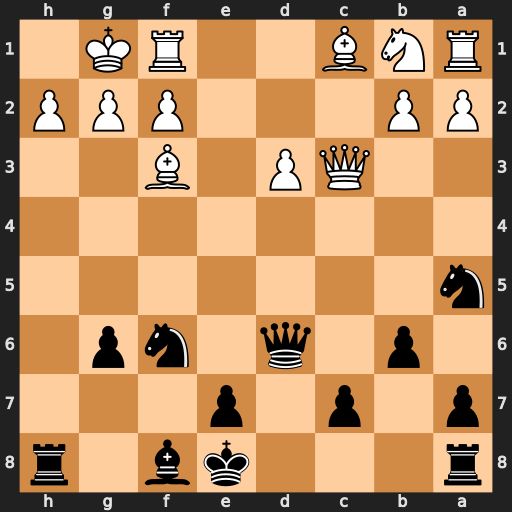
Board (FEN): r3kb1r/p1p1p3/1p1q1np1/n7/8/2QP1B2/PP3PPP/RNB2RK1
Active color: b
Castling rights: kq
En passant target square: -
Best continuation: Qxh2#